Interaction volume radius: 10 \u00c5
Interaction volume height: 20 \u00c5
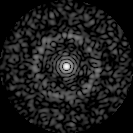
Disorder parameter: 0.8516